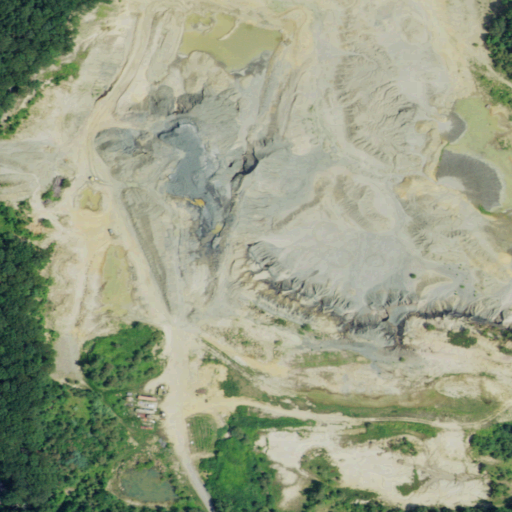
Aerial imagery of mountain in New Jersey named Pine Hill containing barren land, grassland, deciduous forest, medium intensity development, shrub, high intensity development, low intensity development, and open development